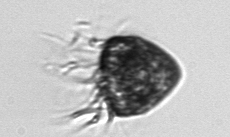
Label: Strombidium_morphotype2